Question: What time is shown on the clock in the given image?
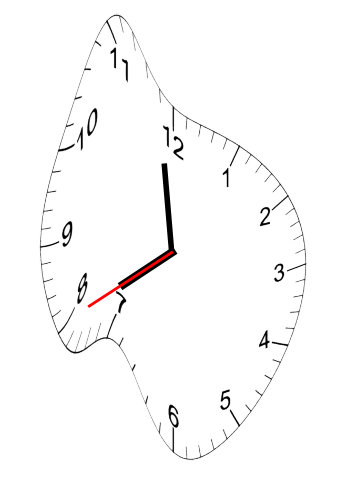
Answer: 07:58:40